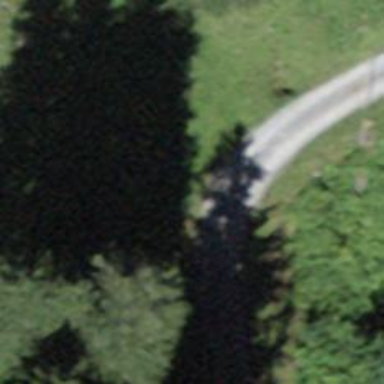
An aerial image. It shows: Service road with gravel surface.